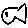
Label: fish